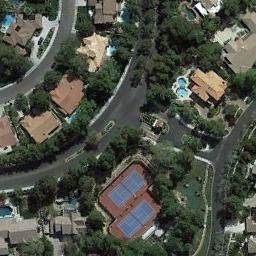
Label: tennis_court